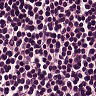
Metastatic tissue present: no